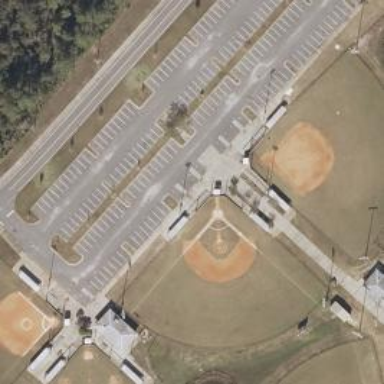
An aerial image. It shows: Bleachers on leisure land.